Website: home-depot
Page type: billing-address
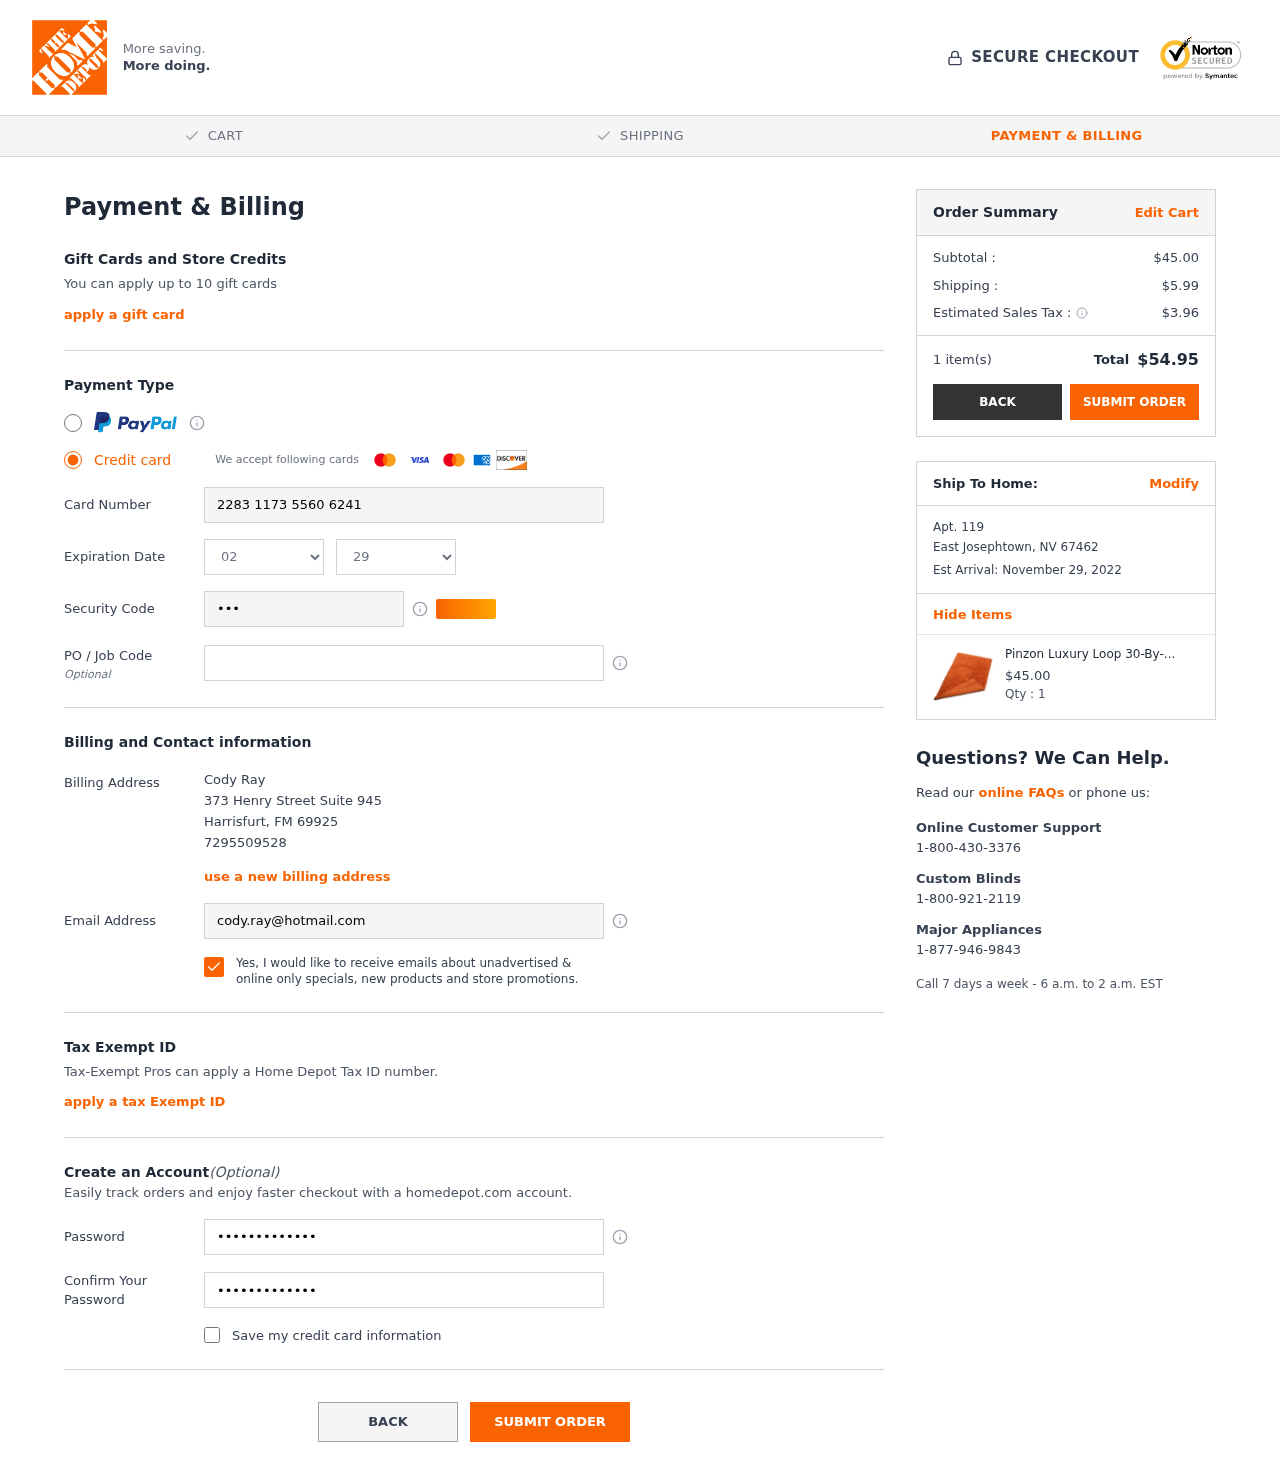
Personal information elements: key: PII_CARD_CVV
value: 845
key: PII_CARD_EXPIRY_MONTH
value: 02
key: PII_CARD_EXPIRY_YEAR
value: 29
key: PII_CARD_NUMBER
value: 2283 1173 5560 6241
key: PII_CITY
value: Harrisfurt
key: PII_CITY2
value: East Josephtown
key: PII_EMAIL
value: cody.ray@hotmail.com
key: PII_FULLNAME
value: Cody Ray
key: PII_PHONE
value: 7295509528
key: PII_POSTCODE
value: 69925
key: PII_POSTCODE2
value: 67462
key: PII_STATE_ABBR
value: FM
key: PII_STATE_ABBR2
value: NV
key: PII_STREET
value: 373 Henry Street Suite 945
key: PII_STREET2
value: Apt. 119
Product elements: key: PRODUCT1_NAME
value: Pinzon Luxury Loop 30-By-50-Inch Cotton Bath Rug, Spice
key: PRODUCT1_PRICE
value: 45
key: PRODUCT1_QUANTITY
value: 1
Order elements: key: ORDER_SUBTOTAL
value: $45.00
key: ORDER_SHIPPING_COST
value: $5.99
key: ORDER_TAX
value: $3.96
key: ORDER_NUM_ITEMS
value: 1 item(s)
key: ORDER_TOTAL
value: $54.95
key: ORDER_DELIVERY_DATE
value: Est Arrival: November 29, 2022